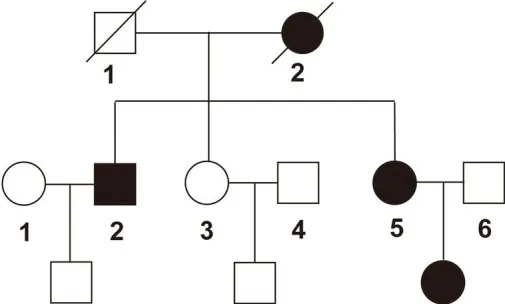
Pedigree of the family. Proband (III-3) is identified with an arrow. Box shapes represent men, circle shapes represent women; black shapes represent affected family members, and white shapes represent healthy family members.
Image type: pathology (giemsa)